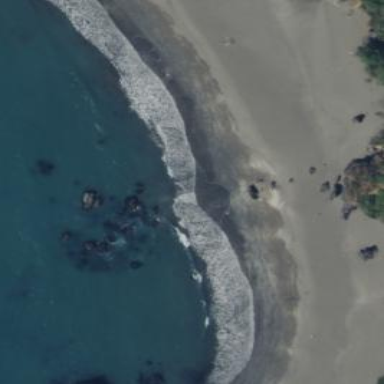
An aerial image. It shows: Beautiful beach with natural surroundings.